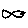
Label: fish